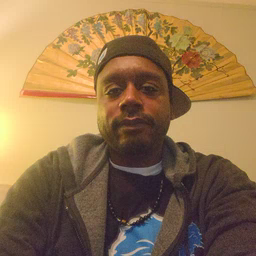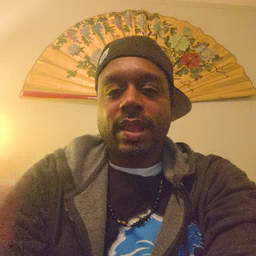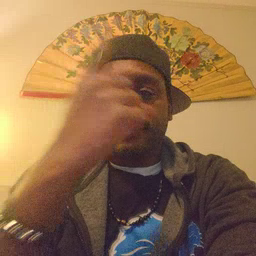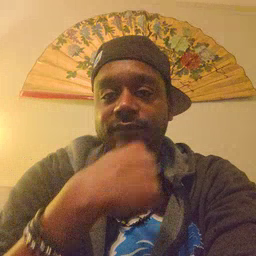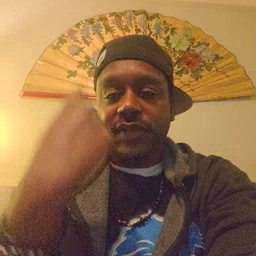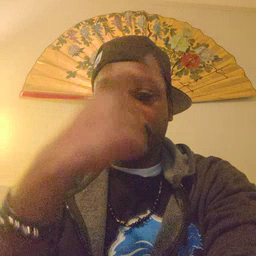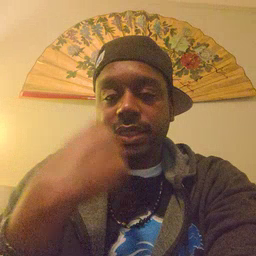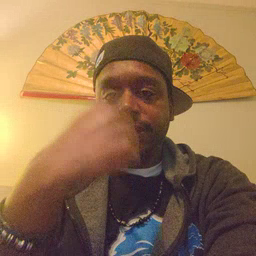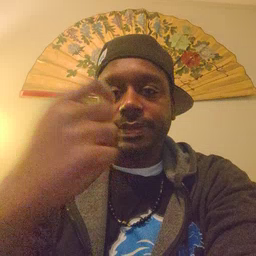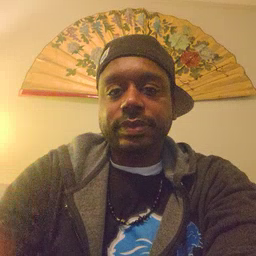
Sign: face